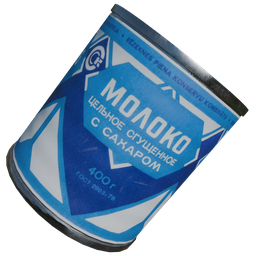
Label: tools